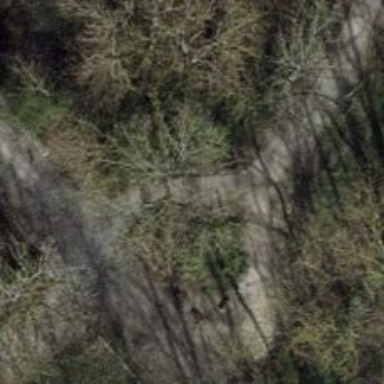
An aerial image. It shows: Footway with surface of fine gravel.